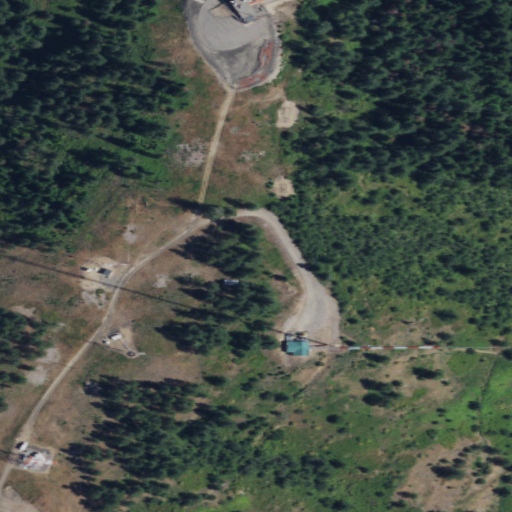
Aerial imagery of mountain in Washington named Krell Hill containing evergreen forest, shrub, open development, medium intensity development, and low intensity development